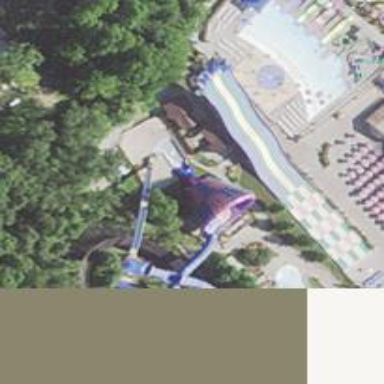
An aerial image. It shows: Water slide attraction.